Question: I have generate xls file using html and php everthing is fine.
But problem is that when tring to open file then following error display

My code is here:
'''
$filename = "file.xls";
header("Content-Type: application/vnd.ms-excel; charset=utf-8");
header("Content-type: application/x-msexcel; charset=utf-8");
header("Content-Disposition: attachment;filename=".$filename); //tell browser what's the file name
header("Expires: 0");
header("Cache-Control: must-revalidate, post-check=0, pre-check=0");
header("Cache-Control: max-age=0");
echo '<table>
<tr>
<th>heading1</th>
<th>heading2</th>
<th>heading3</th>
</tr>
<tr>
<td>data1</td>
<td>data2</td>
<td>data3</td>
</tr>
</table>';
'''
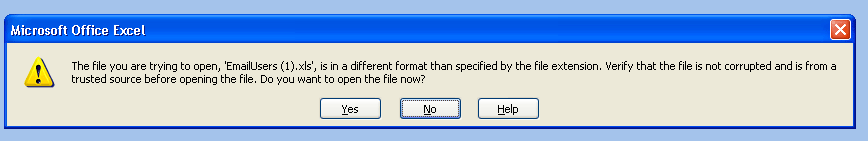
Answer: It's because of the data you are writing to it. Excel expects a properly formatted file if saving as an '.xls'. You have to write explicit data reserved to Excel and not just HTML tables.
In order to prevent the popup error window, save your file as '.csv' and not '.xls'.
'.xls' files are files, as opposed to the data you wish to enter which is . That is why Excel prompts you when opening the file.
You could even save it with an '.html' extension, that will work also, I tried it.
One of the libraries you could use is called PHPExcel and can be found at the following URL:
- <URL>